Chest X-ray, AP view. Patient: 71 years old, sex F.
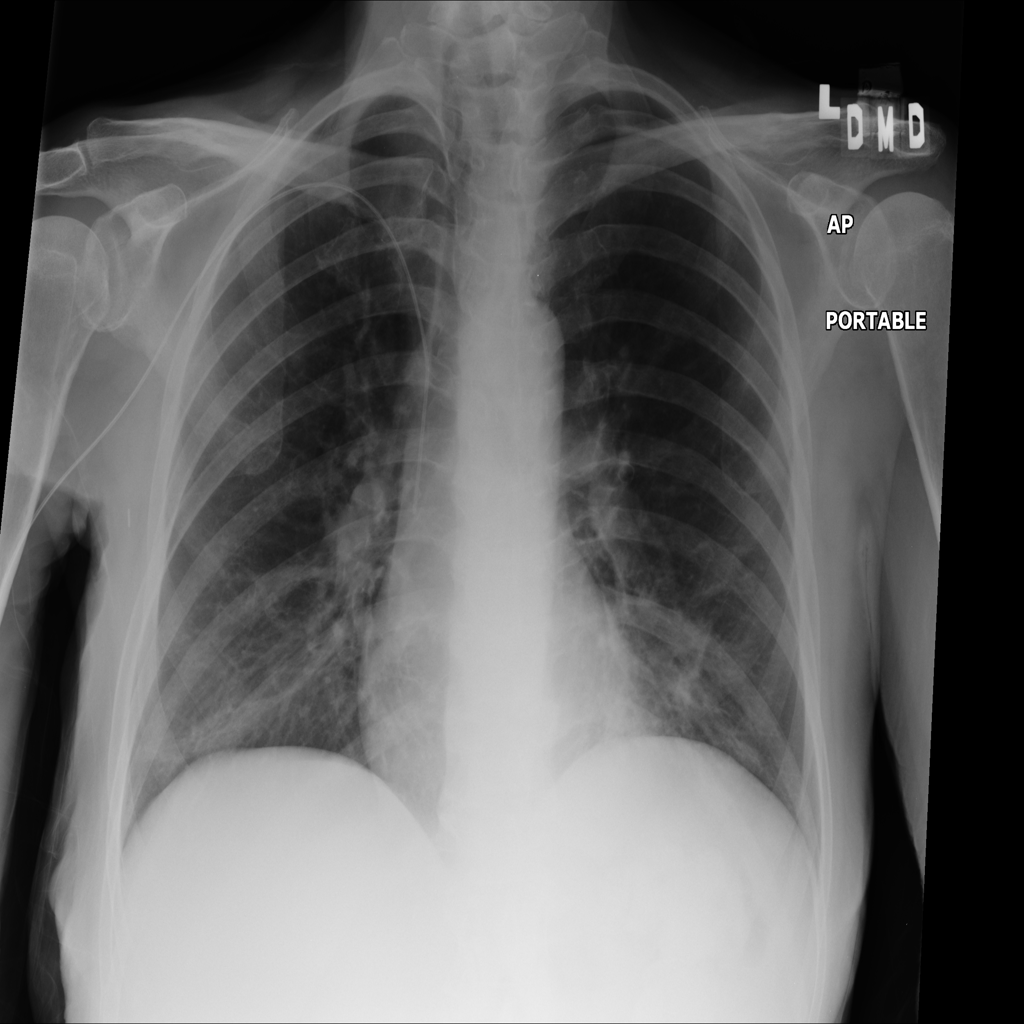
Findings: Atelectasis, Infiltration